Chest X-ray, PA view. Patient: 72 years old, sex F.
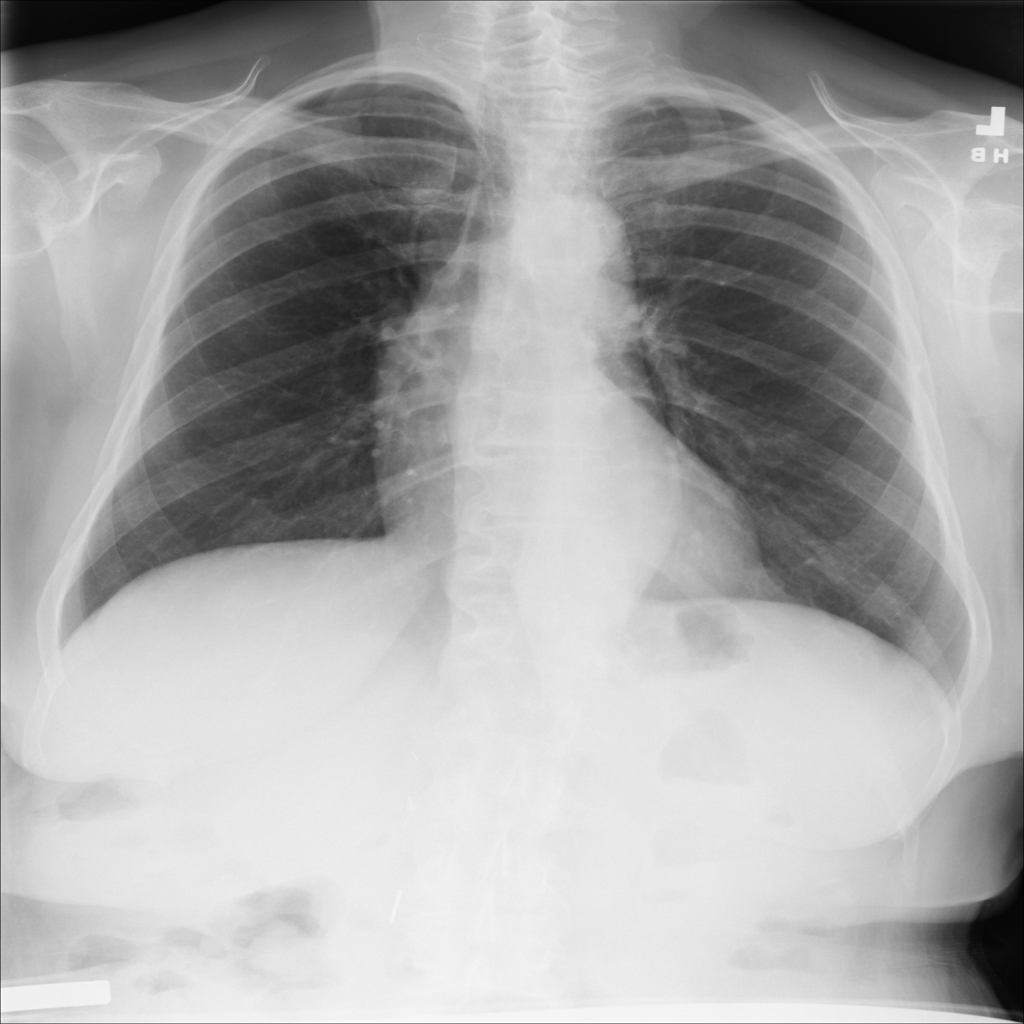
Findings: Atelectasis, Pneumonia